Question: hi i m using this stored procedure
'''
DELIMITER $$
DROP PROCEDURE IF EXISTS get_all_user_selected_children_of_preference$$
CREATE PROCEDURE get_all_user_selected_children_of_preference(
IN entity_id INT,
IN user_type INT,
IN parent_id INT
)
BEGIN
DECLARE profilepreferenceid INT;
DECLARE inpreferenceid INT;
DECLARE preference_parent_id INT;
DECLARE prefvalue VARCHAR(50);
DECLARE no_more_prefrences INT;
DECLARE element_type INT;
DECLARE preference_type INT;
DECLARE cur CURSOR for select ProfilePreferenceID,PreferenceParentID,PreferenceID,ProfilePreferenceValueAlias,ElementType,PreferenceType from xxxxx WHERE PreferenceParentID=parent_id AND EntityID=entity_id AND UserType=user_type ;
DECLARE CONTINUE HANDLER FOR NOT FOUND SET no_more_prefrences=1;
CREATE TEMPORARY TABLE IF NOT EXISTS temp_user_selected_preference_children(
ProfilePreferenceID int(11) NOT NULL AUTO_INCREMENT,
PreferenceIDTmp INT(11),
PreferenceParentIDTmp INT(11),
ProfilePreferenceValueTmp varchar(255),
userProfileIdTmp INT(11),
elementTypeTmp INT (11),
PreferenceTypeTmp INT (11),
PRIMARY KEY (ProfilePreferenceID)
);
SET no_more_prefrences=0;
OPEN cur;
dept_loop:WHILE(no_more_prefrences=0) DO
FETCH cur INTO profilepreferenceid,preference_parent_id,inpreferenceid,prefvalue,element_type,preference_type;
IF no_more_prefrences=1 THEN
LEAVE dept_loop;
END IF;
INSERT INTO temp_user_selected_preference_children(ProfilePreferenceID,PreferenceIDTmp,PreferenceParentIDTmp,ProfilePreferenceValueTmp,userProfileIdTmp,elementTypeTmp,PreferenceTypeTmp)
VALUES (profilepreferenceid,inpreferenceid,preference_parent_id,prefvalue,entity_id,element_type,preference_type);
CALL get_all_user_selected_children_of_preference(entity_id,user_type,inpreferenceid);
END WHILE dept_loop;
CLOSE cur;
END$$
DELIMITER ;
'''
i run it in phpmyamin , it run successfully .
then i am calling it from codeigniter
'''
public function get_user_selected_all_sub_preferencs_of_preference($preference_id,$user_type,$profile_id)
{
$this->db->query("SET max_sp_recursion_depth=1000");
$this->db->query("CALL get_all_user_selected_children_of_preference(".$profile_id.",".$user_type.",".$preference_id.")");
$data= $this->db->query("SELECT * FROM temp_user_selected_preference_children");
$dara_arr=$data->result_array();
$this->db->query("DELETE FROM temp_user_selected_preference_children WHERE userProfileIdTmp=".$profile_id."");
if(is_array($dara_arr)&&count(array_filter($dara_arr))>0){
return $dara_arr;
}
else
{
return FALSE;
}
}
'''
then it gives the error
'''
A Database Error Occurred
Error Number: 1054
Unknown column 'PreferenceTypeTmp' in 'field list'
CALL get_all_user_selected_children_of_preference(65,2,1)
Filename: C:\xampp\htdocs\elephanti2\system\database\DB_driver.php
Line Number: 330
'''
can not find what is this .
in mysql console , i describe table

please help . thanks in advance
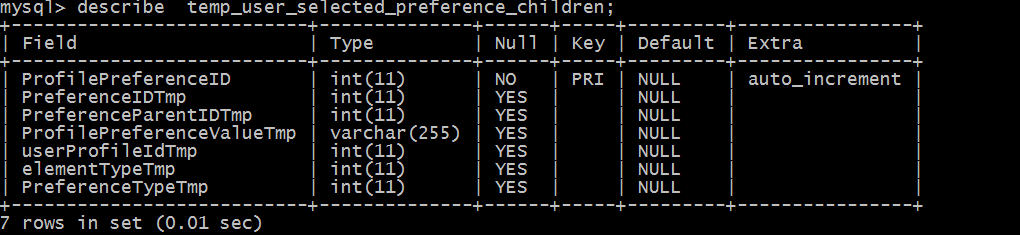
Answer: As stated in the manual page on <URL>:
> A 'TEMPORARY' table is visible only to the current connection, and is dropped automatically when the connection is closed. This means that two different connections can use the same temporary table name without conflicting with each other or with an existing non-'TEMPORARY' table of the same name. (The existing table is hidden until the temporary table is dropped.)
Therefore, the 'DESCRIBE' command that you ran from the MySQL command-line client refers to a different table to that which is in use by CodeIgniter.
Since the stored procedure uses 'CREATE TEMPORARY TABLE IF NOT EXISTS', it only creates a new table if one of the same name does not already exist on that connection: perhaps CodeIgniter previously created a table of the same name but with different columns?
You might have meant to first drop any existing table and then perform a simple create:
'''
DROP TEMPORARY TABLE IF EXISTS temp_user_selected_preference_children;
CREATE TEMPORARY TABLE temp_user_selected_preference_children (
-- etc.
'''